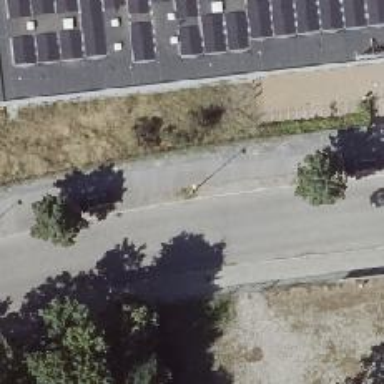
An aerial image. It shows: Street lamp.